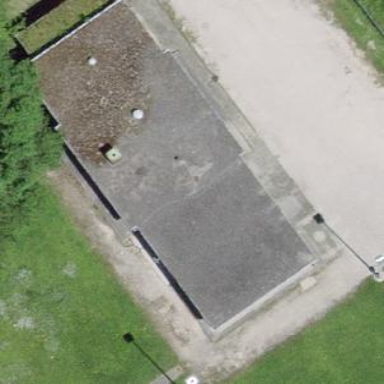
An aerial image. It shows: Outbuilding.